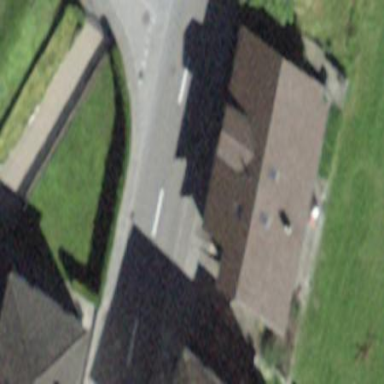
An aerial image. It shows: Detached building.